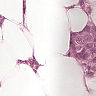
Metastatic tissue present: yes